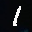
Label: 1